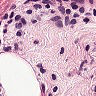
Metastatic tissue present: no